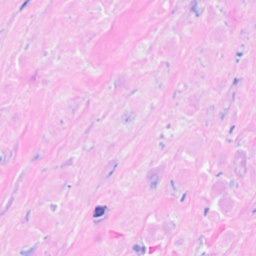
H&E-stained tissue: Breast